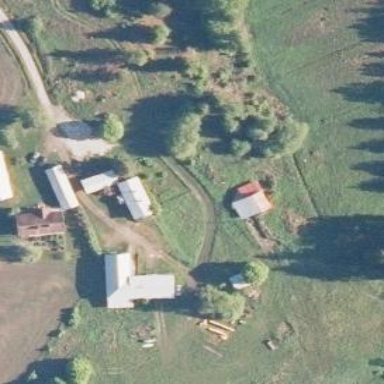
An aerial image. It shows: Farmyard area.